Interaction volume radius: 5 \u00c5
Interaction volume height: 35 \u00c5
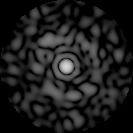
Disorder parameter: 0.8452